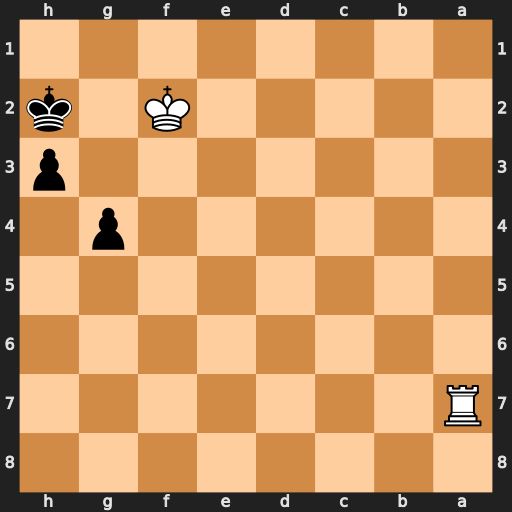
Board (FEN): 8/R7/8/8/6p1/7p/5K1k/8
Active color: b
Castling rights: -
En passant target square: -
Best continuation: g3+ Ke1 g2